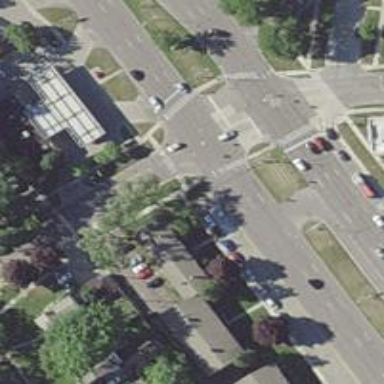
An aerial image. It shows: Marked crossing on footway.